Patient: sex M, age 94
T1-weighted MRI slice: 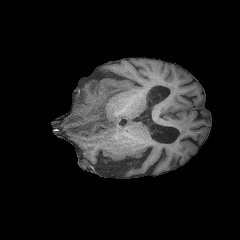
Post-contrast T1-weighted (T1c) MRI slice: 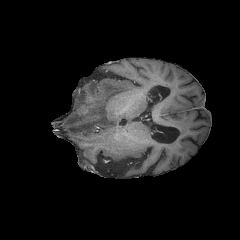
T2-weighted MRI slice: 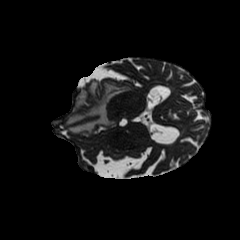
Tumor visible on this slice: yes
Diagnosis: Glioblastoma, IDH-wildtype
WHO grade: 4